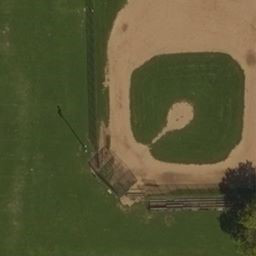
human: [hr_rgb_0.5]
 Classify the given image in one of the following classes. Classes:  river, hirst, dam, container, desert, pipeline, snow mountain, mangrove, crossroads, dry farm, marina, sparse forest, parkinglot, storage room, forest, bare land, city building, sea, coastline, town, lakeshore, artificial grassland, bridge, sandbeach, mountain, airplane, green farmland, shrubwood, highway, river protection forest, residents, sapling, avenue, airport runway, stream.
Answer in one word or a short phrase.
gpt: artificial grassland